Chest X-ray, AP view. Patient: 39 years old, sex F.
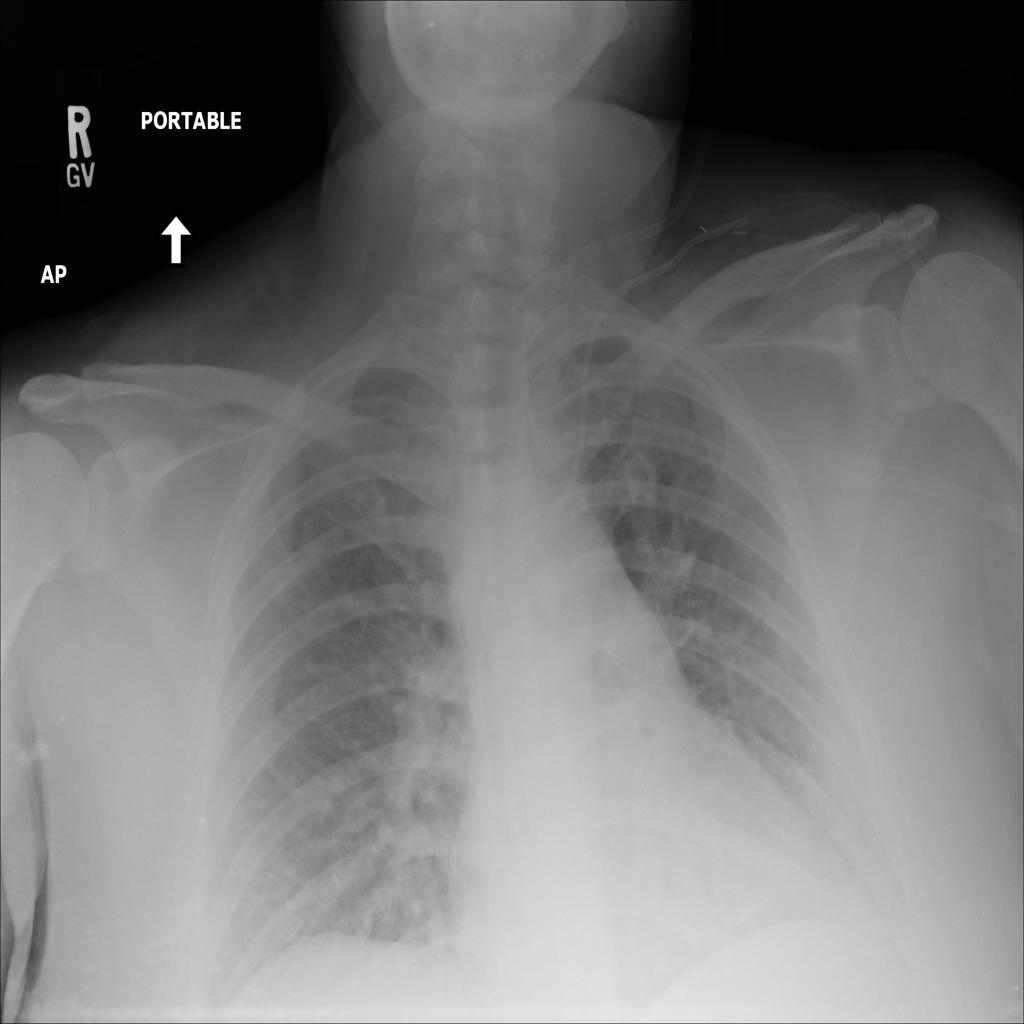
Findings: No Finding